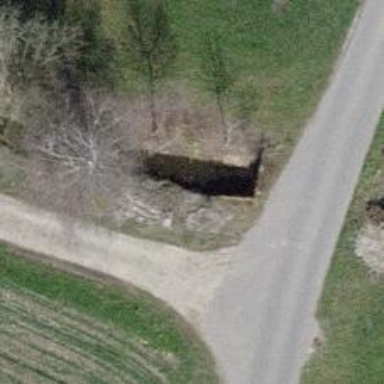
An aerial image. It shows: Culvert tunnel.